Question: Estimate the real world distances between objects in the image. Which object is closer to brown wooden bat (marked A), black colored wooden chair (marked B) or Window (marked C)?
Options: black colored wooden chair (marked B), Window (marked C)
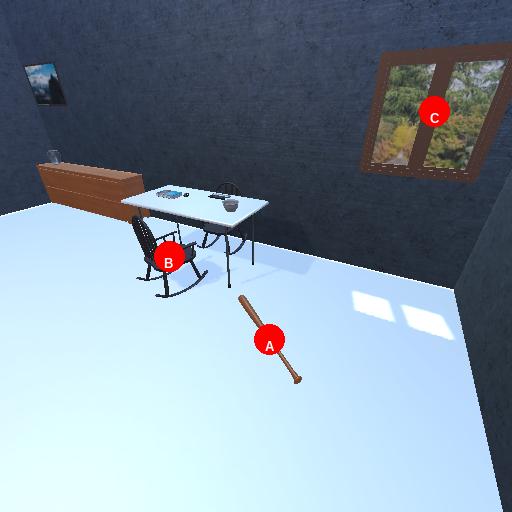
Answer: black colored wooden chair (marked B)